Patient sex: M
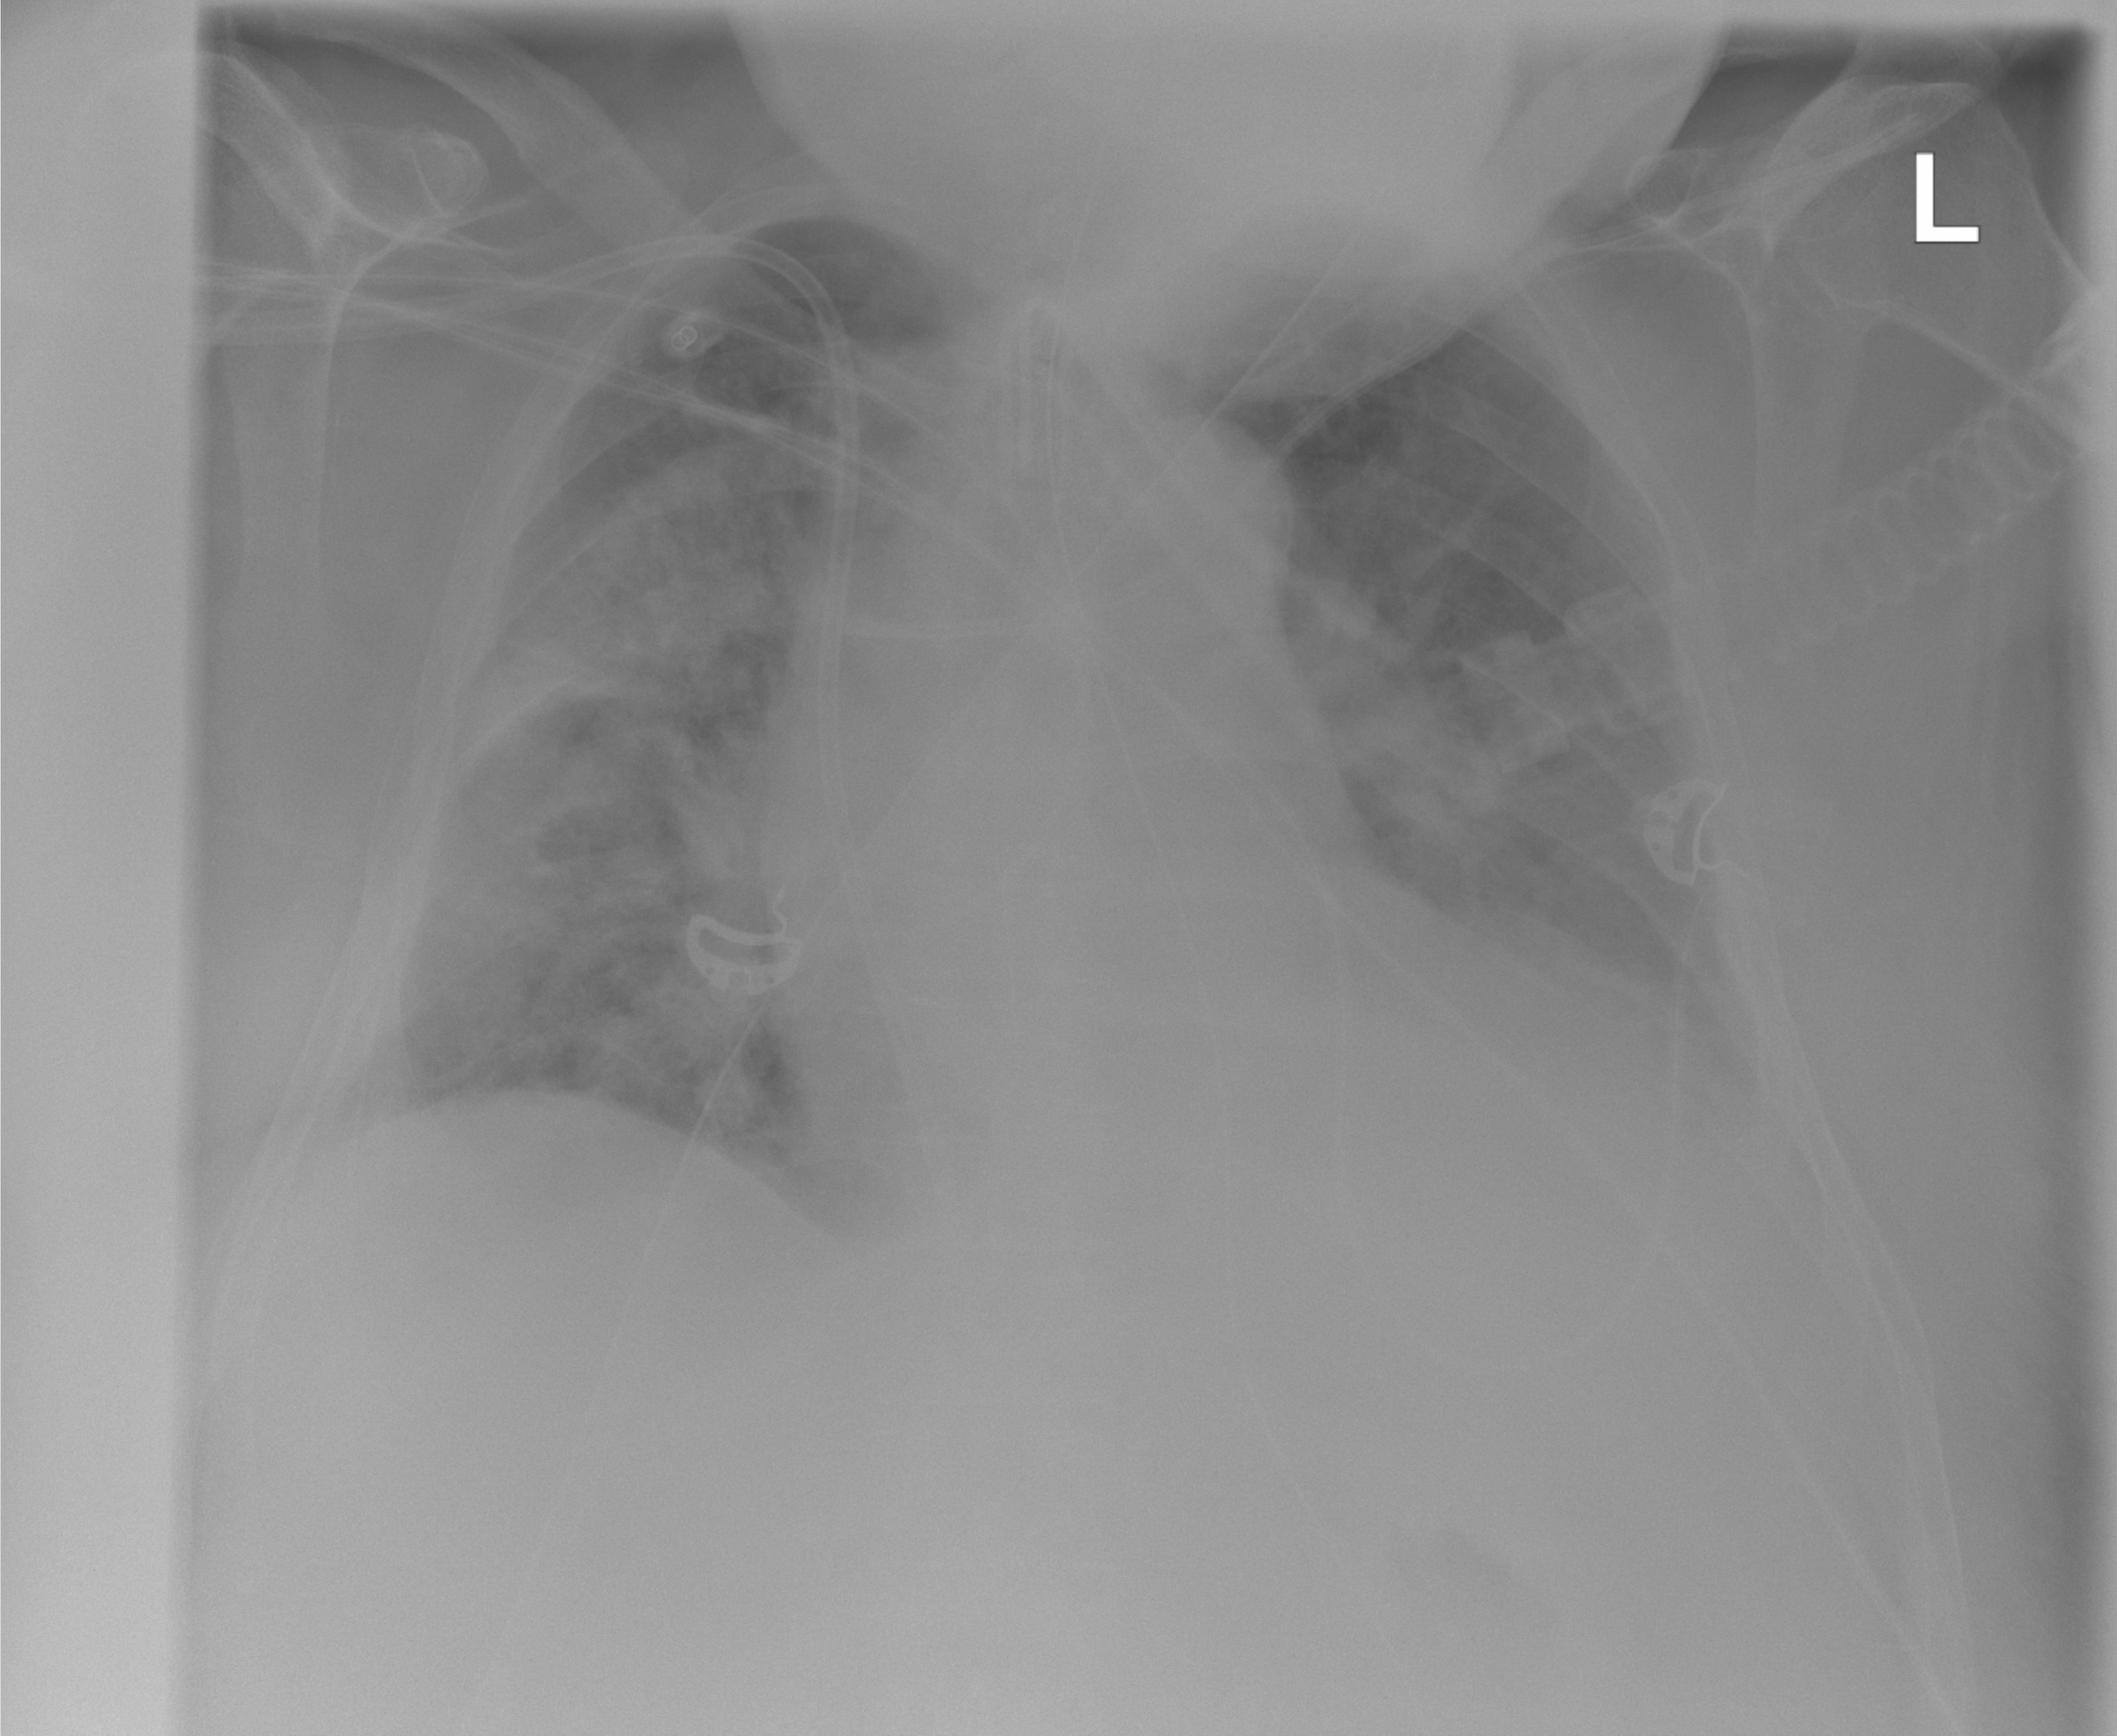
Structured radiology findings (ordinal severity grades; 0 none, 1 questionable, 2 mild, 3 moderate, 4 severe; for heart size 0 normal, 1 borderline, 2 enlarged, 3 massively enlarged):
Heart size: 2
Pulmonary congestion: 2
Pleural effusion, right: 2
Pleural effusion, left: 2
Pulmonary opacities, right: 3
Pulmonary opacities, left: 2
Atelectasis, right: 2
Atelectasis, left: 2